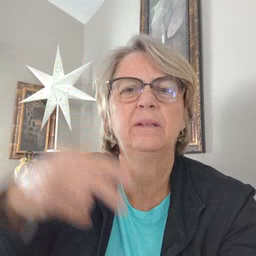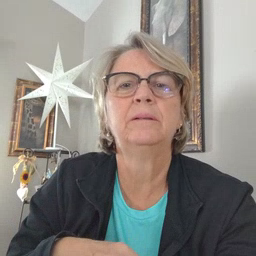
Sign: high